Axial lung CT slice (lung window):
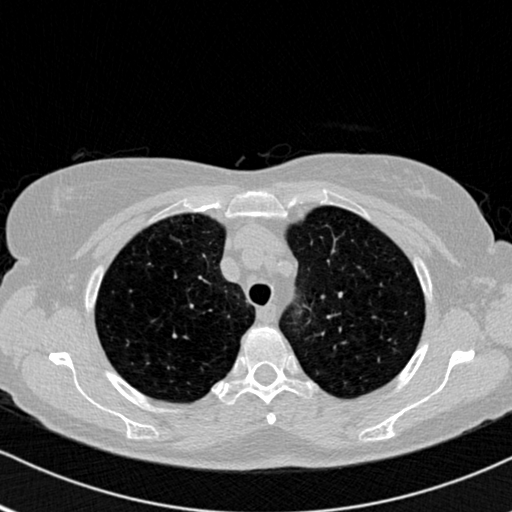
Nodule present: no